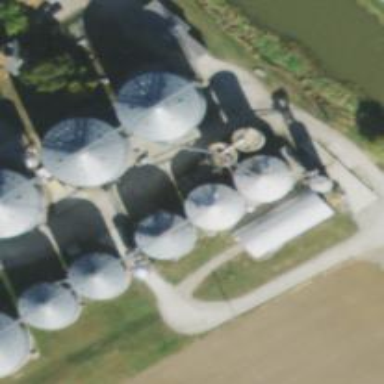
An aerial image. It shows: Silo.